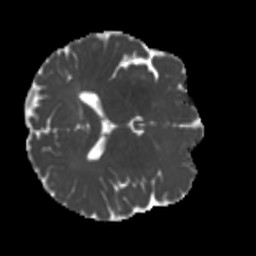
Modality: MD
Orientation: axial
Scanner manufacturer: siemens
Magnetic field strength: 3 T
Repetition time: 4 s
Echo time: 0.0594 s